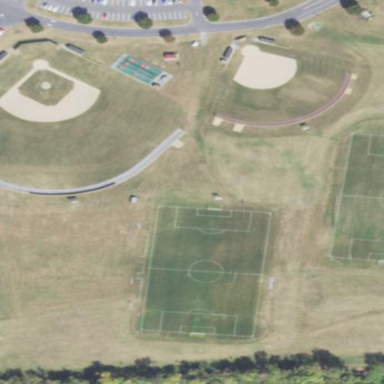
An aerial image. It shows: Grass pitch used for field hockey and soccer.